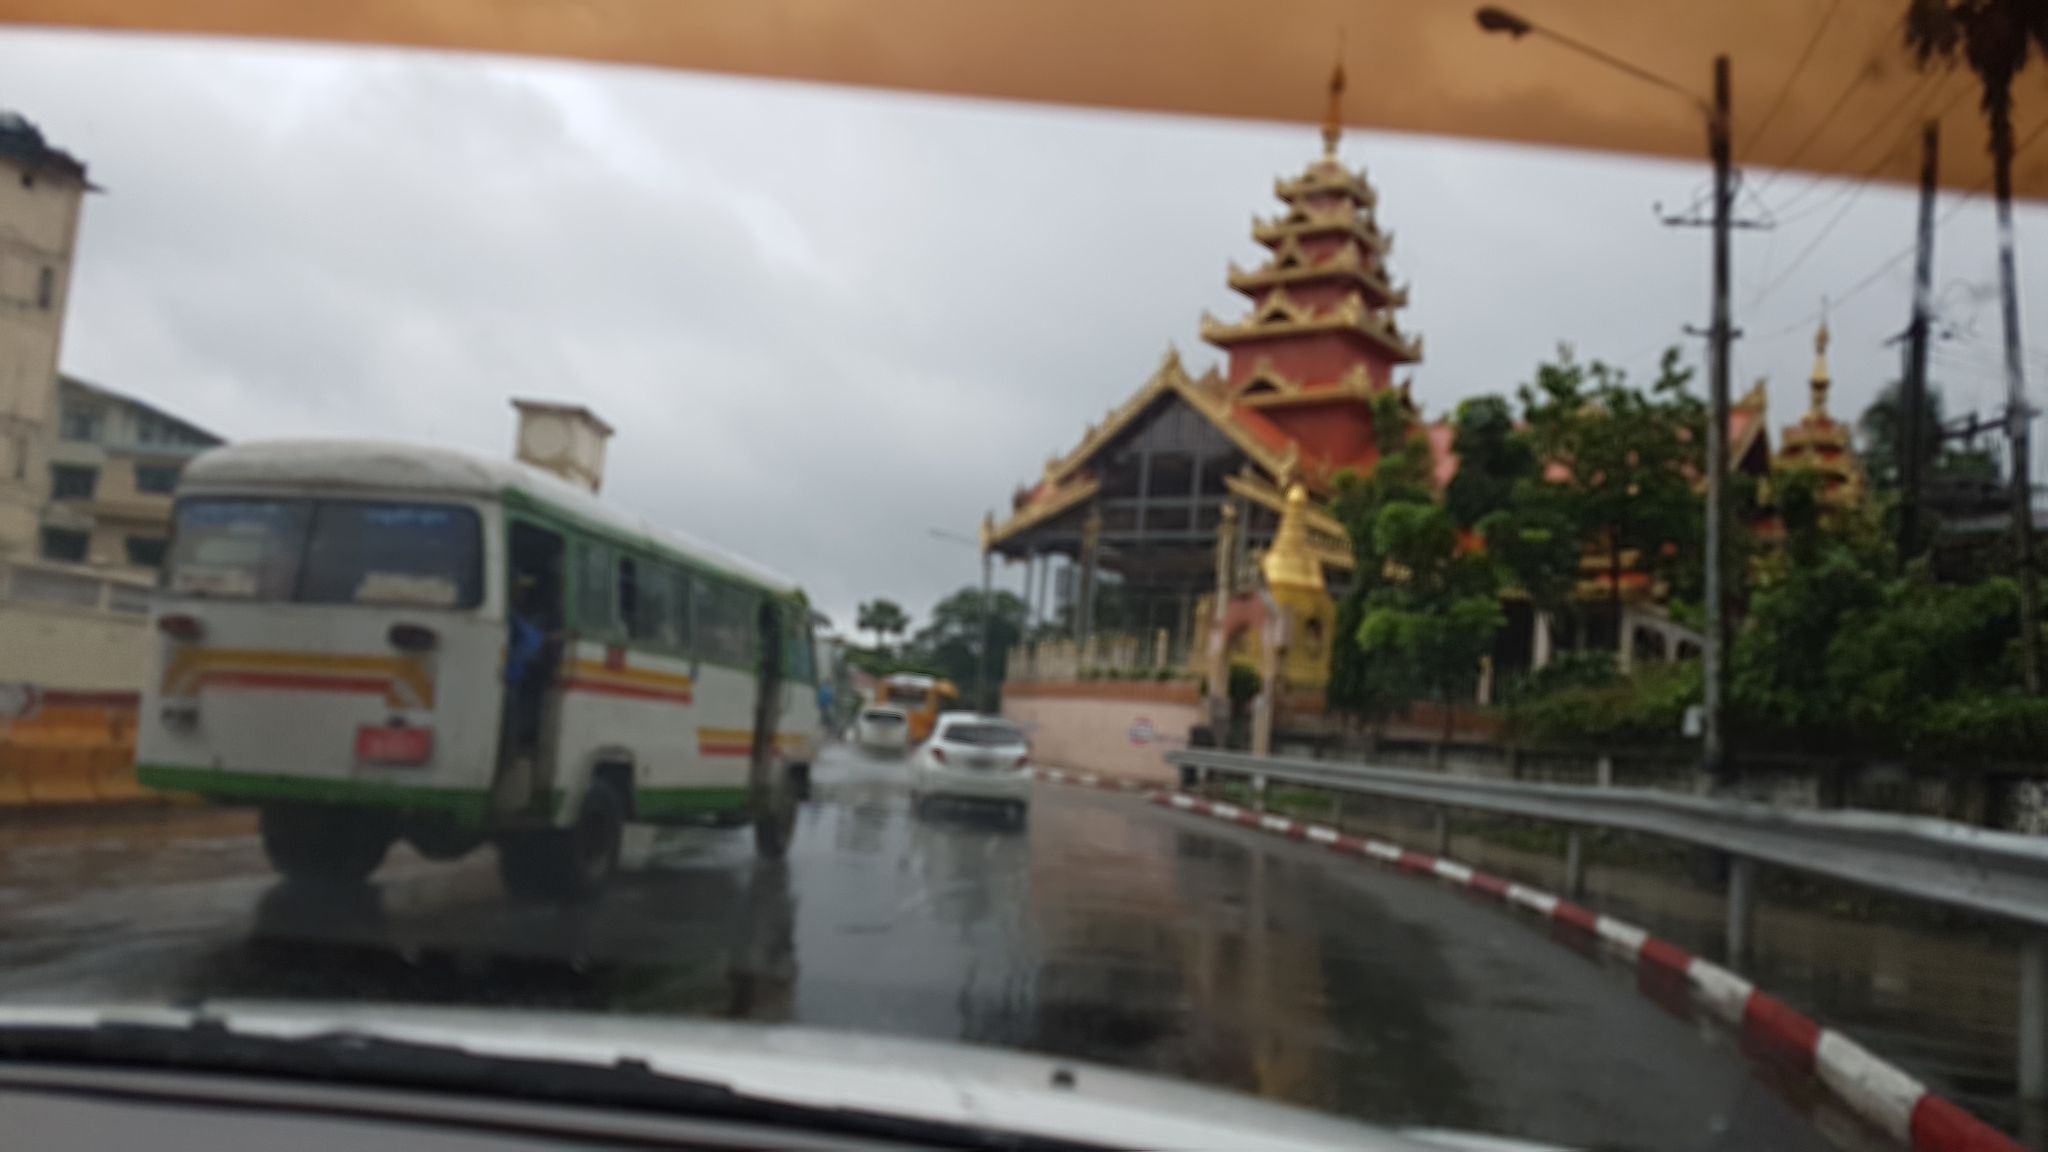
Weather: rainy
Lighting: day
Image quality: slightly poor
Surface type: driving surface
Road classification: primary, secondary
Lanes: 3.0
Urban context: urban centre
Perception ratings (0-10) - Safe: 3.95, Lively: 8.91, Beautiful: 5.77, Boring: 3.77, Depressing: 7.01, Wealthy: 2.52